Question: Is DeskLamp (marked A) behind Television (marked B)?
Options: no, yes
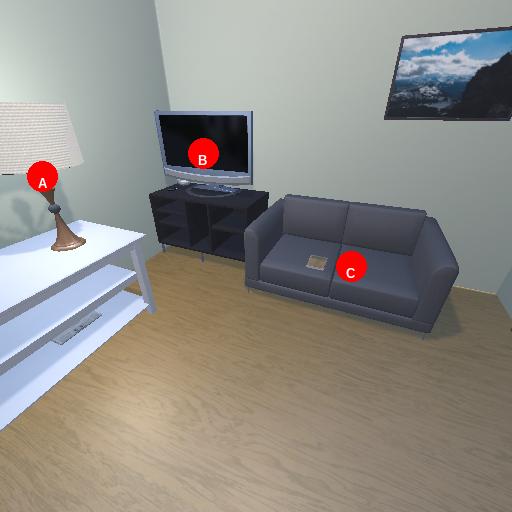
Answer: no